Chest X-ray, AP view. Patient: 64 years old, sex M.
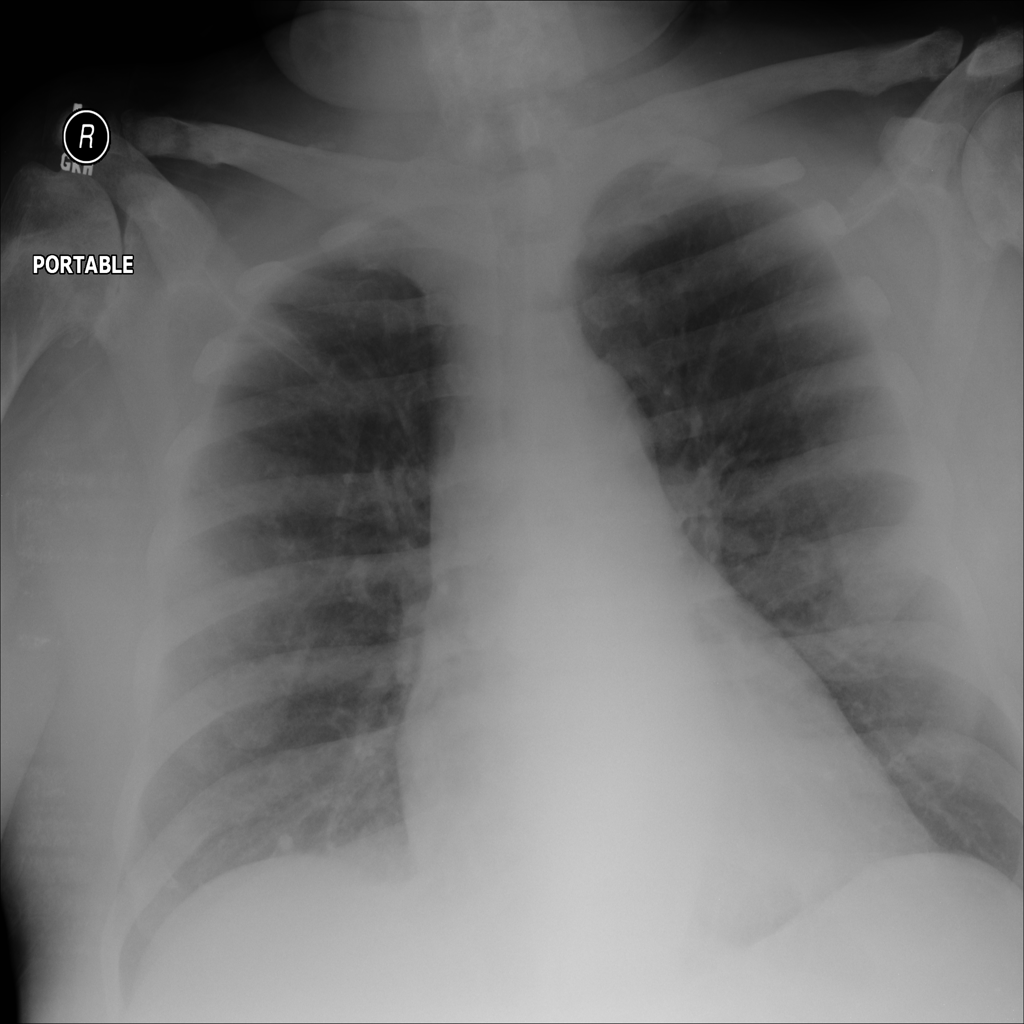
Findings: No Finding